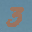
Label: 3